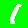
Digit: 1